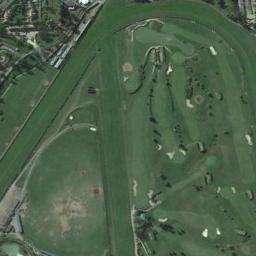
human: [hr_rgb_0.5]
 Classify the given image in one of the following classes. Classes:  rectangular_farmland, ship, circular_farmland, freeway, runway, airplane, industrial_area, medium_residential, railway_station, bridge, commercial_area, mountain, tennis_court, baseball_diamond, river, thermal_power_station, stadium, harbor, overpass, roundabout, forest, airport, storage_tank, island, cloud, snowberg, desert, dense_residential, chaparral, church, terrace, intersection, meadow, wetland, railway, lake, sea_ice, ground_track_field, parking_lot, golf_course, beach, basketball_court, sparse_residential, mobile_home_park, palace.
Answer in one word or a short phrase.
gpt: golf_course